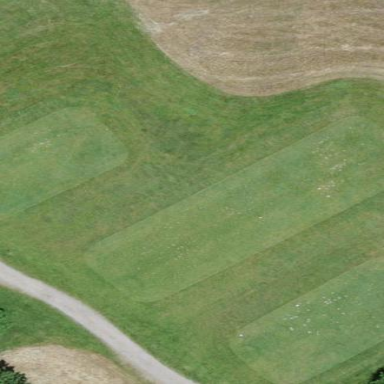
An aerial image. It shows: Grass area designated as golf tee.